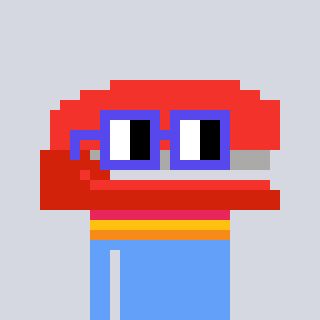
a pixel art character with square blue glasses, a stapler-shaped head and a blue-colored body on a cool background